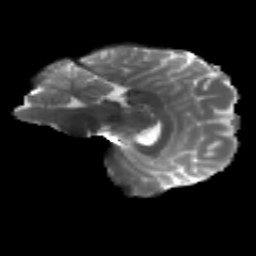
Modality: T2w
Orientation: sagittal
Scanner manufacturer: siemens
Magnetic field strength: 3 T
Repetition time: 4.16 s
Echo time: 0.0806 s